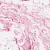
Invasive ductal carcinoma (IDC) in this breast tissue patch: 0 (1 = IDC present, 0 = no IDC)